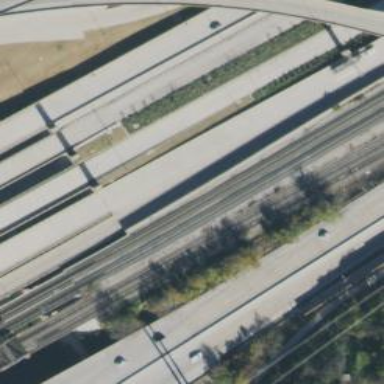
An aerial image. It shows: Motorway link.